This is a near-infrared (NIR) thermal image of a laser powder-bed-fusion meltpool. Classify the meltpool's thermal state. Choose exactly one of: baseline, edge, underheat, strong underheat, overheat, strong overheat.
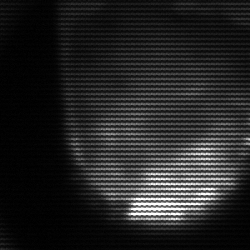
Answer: edge